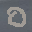
Label: 0